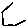
Label: hexagon